Interaction volume radius: 5 \u00c5
Interaction volume height: 10 \u00c5
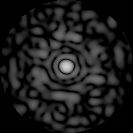
Disorder parameter: 0.8738